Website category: university
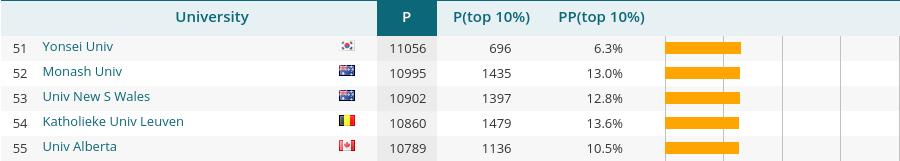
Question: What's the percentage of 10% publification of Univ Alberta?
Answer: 10.5%

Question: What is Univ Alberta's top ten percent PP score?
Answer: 10.5%

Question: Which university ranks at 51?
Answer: Yonsei Univ

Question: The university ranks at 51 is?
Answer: Yonsei Univ

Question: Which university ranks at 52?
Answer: Monash Univ

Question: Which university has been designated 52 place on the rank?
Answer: Monash Univ

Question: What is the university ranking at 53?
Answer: Univ New S Wales

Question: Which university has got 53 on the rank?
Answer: Univ New S Wales

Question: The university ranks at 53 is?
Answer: Univ New S Wales

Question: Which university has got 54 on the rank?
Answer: Katholieke Univ Leuven

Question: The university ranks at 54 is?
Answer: Katholieke Univ Leuven

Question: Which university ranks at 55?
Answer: Univ Alberta

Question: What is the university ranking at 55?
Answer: Univ Alberta

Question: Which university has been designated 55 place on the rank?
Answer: Univ Alberta

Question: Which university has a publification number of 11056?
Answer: Yonsei Univ

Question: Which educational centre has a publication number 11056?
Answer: Yonsei Univ

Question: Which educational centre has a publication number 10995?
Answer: Monash Univ

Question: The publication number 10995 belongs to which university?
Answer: Monash Univ

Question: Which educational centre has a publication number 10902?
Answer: Univ New S Wales

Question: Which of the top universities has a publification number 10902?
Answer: Univ New S Wales

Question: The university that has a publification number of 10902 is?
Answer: Univ New S Wales

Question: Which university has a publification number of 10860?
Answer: Katholieke Univ Leuven

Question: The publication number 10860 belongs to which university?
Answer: Katholieke Univ Leuven

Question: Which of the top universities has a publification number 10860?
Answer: Katholieke Univ Leuven

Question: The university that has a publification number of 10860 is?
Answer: Katholieke Univ Leuven

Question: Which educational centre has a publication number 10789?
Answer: Univ Alberta

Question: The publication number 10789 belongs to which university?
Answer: Univ Alberta

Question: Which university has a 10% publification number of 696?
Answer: Yonsei Univ

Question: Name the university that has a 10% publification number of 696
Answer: Yonsei Univ

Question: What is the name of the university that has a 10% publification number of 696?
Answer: Yonsei Univ

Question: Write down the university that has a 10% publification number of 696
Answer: Yonsei Univ

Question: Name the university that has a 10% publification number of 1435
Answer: Monash Univ

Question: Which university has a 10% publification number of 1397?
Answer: Univ New S Wales

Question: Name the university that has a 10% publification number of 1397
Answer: Univ New S Wales

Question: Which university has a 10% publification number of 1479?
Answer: Katholieke Univ Leuven

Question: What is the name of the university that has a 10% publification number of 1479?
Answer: Katholieke Univ Leuven

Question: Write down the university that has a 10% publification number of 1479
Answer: Katholieke Univ Leuven

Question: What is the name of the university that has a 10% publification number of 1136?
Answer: Univ Alberta

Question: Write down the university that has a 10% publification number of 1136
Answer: Univ Alberta